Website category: jobs
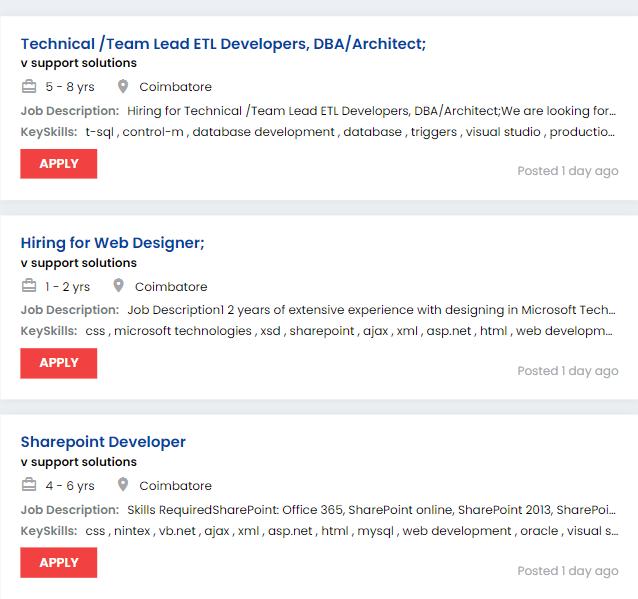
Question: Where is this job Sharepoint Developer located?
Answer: Coimbatore

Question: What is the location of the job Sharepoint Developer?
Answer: Coimbatore

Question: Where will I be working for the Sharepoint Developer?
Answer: Coimbatore

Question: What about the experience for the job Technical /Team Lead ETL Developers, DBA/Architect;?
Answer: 5 - 8 yrs

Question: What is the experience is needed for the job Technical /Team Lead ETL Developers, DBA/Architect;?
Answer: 5 - 8 yrs

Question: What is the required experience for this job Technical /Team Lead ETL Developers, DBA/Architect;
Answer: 5 - 8 yrs

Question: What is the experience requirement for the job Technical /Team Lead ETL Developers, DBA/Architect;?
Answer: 5 - 8 yrs

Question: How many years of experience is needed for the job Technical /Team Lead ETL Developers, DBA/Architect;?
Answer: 5 - 8 yrs

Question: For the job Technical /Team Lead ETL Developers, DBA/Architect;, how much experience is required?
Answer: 5 - 8 yrs

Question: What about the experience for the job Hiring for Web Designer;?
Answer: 1 - 2 yrs

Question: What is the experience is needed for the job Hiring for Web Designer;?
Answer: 1 - 2 yrs

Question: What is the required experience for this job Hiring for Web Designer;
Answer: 1 - 2 yrs

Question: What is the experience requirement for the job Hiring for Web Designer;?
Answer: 1 - 2 yrs

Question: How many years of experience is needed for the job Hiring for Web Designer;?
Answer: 1 - 2 yrs

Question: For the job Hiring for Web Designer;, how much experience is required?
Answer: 1 - 2 yrs

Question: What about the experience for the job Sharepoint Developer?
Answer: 4 - 6 yrs

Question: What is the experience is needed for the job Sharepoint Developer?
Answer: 4 - 6 yrs

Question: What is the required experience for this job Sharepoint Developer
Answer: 4 - 6 yrs

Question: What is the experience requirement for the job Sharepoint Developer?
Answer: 4 - 6 yrs

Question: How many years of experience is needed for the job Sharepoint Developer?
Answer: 4 - 6 yrs

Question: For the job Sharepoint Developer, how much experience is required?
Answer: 4 - 6 yrs

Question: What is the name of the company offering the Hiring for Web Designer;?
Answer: v support solutions

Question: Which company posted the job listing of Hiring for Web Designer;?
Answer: v support solutions

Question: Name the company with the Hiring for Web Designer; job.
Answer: v support solutions

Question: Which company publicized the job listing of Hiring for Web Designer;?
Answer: v support solutions

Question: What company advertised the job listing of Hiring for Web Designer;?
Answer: v support solutions

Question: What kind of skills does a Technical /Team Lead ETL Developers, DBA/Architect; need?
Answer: t-sql , control-m , database development , database , triggers , visual studio , production support

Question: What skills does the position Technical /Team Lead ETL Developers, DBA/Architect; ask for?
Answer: t-sql , control-m , database development , database , triggers , visual studio , production support

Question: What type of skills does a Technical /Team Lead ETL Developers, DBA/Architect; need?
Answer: t-sql , control-m , database development , database , triggers , visual studio , production support

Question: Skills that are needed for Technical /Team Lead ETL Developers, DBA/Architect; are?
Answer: t-sql , control-m , database development , database , triggers , visual studio , production support

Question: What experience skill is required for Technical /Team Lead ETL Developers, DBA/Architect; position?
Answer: t-sql , control-m , database development , database , triggers , visual studio , production support

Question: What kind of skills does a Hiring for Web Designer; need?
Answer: css , microsoft technologies , xsd , sharepoint , ajax , xml , asp.net , html , web development , c , it skills , entity framework , javascript , linq , .net , ado. net , dhtml , forms , soap

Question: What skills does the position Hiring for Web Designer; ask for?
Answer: css , microsoft technologies , xsd , sharepoint , ajax , xml , asp.net , html , web development , c , it skills , entity framework , javascript , linq , .net , ado. net , dhtml , forms , soap

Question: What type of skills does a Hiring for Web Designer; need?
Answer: css , microsoft technologies , xsd , sharepoint , ajax , xml , asp.net , html , web development , c , it skills , entity framework , javascript , linq , .net , ado. net , dhtml , forms , soap

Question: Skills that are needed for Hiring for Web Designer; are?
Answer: css , microsoft technologies , xsd , sharepoint , ajax , xml , asp.net , html , web development , c , it skills , entity framework , javascript , linq , .net , ado. net , dhtml , forms , soap

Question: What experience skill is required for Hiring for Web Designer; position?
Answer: css , microsoft technologies , xsd , sharepoint , ajax , xml , asp.net , html , web development , c , it skills , entity framework , javascript , linq , .net , ado. net , dhtml , forms , soap

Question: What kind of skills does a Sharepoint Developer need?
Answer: css , nintex , vb.net , ajax , xml , asp.net , html , mysql , web development , oracle , visual source safe , microsoft office sharepoint server , javascript , visual studio

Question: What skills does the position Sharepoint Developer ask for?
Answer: css , nintex , vb.net , ajax , xml , asp.net , html , mysql , web development , oracle , visual source safe , microsoft office sharepoint server , javascript , visual studio

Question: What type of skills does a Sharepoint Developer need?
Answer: css , nintex , vb.net , ajax , xml , asp.net , html , mysql , web development , oracle , visual source safe , microsoft office sharepoint server , javascript , visual studio

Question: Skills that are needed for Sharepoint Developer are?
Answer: css , nintex , vb.net , ajax , xml , asp.net , html , mysql , web development , oracle , visual source safe , microsoft office sharepoint server , javascript , visual studio

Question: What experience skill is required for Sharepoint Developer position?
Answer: css , nintex , vb.net , ajax , xml , asp.net , html , mysql , web development , oracle , visual source safe , microsoft office sharepoint server , javascript , visual studio